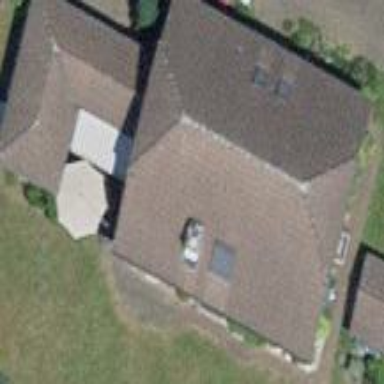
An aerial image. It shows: Building with tiled roof.